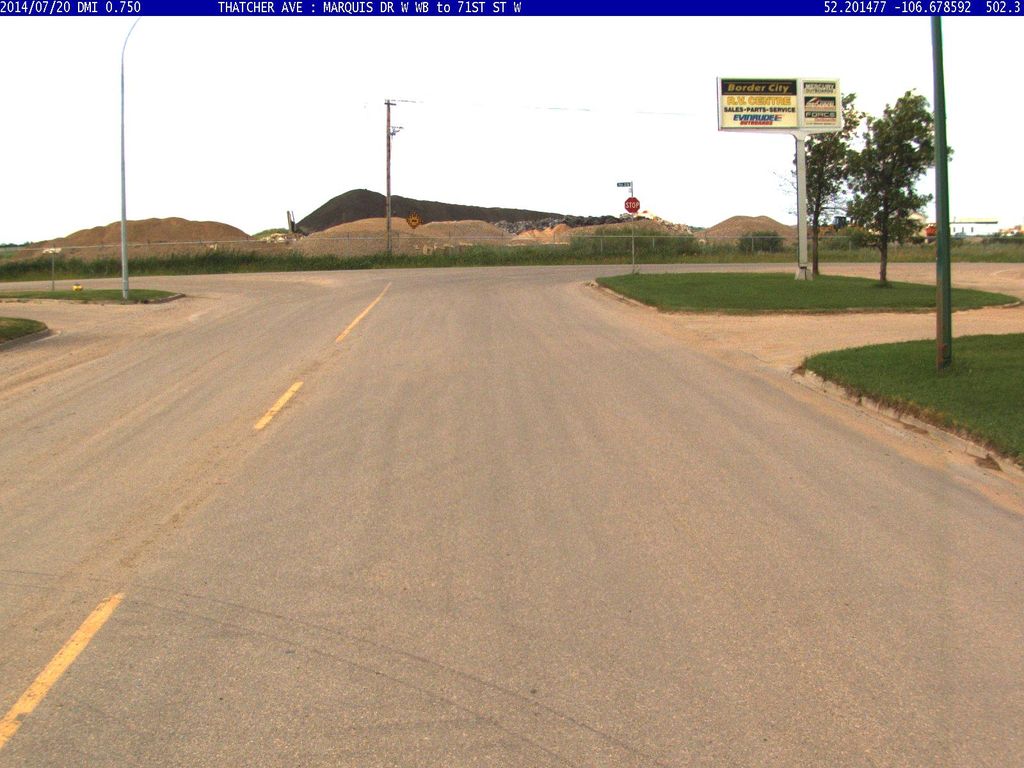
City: saskatoon